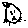
Label: cat